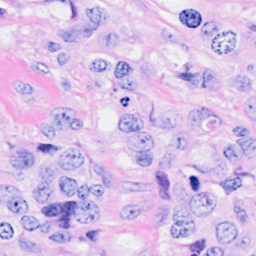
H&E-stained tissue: Breast